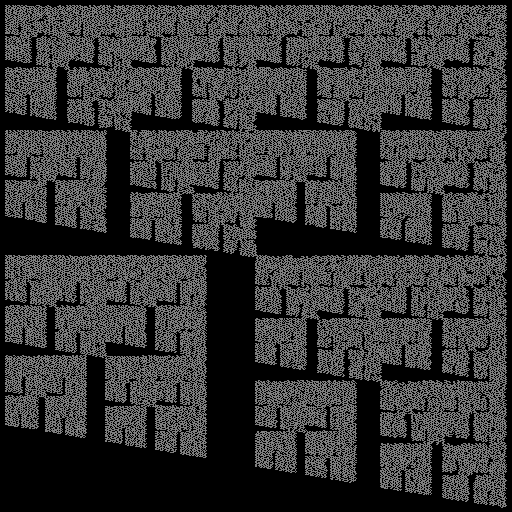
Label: castle